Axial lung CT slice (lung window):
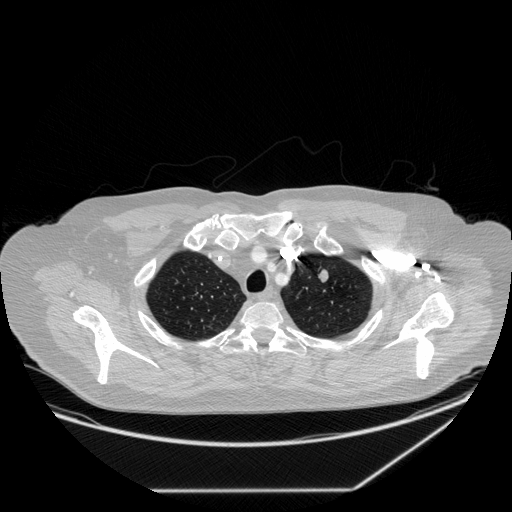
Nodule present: yes
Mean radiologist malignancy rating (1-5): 3.5